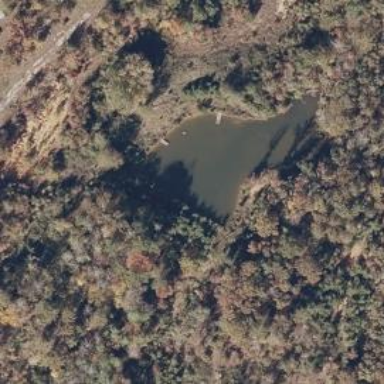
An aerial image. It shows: Serene pond surrounded by nature.